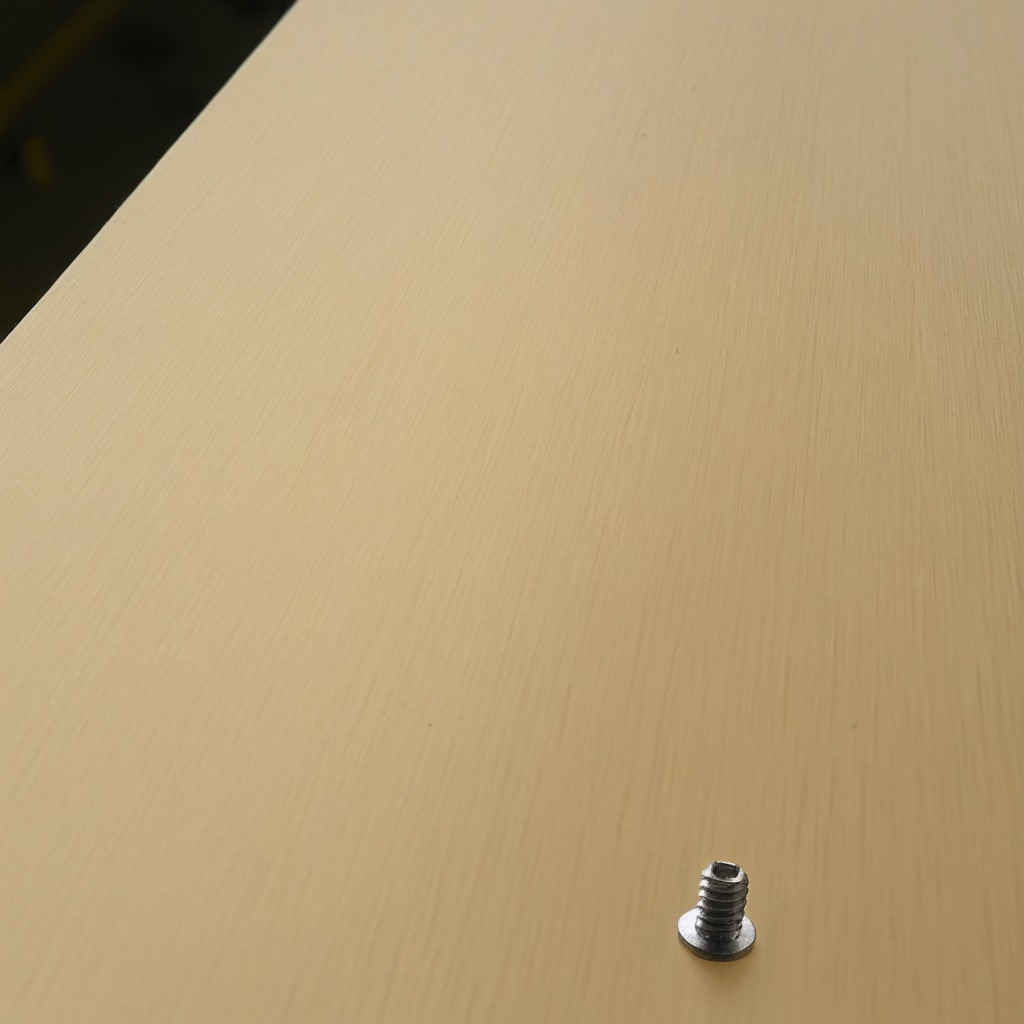
A metal screw lies on a plywood surface in a paint workshop lit by afternoon window light.